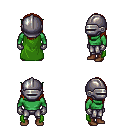
a pixel art fantasy rpg character, male body template, orc, green skin, green cape, metal pants, brunette long hairstyle, metal helm, metal gloves, brown shoes, four views (front, back, left, right), 2x2 character sprite sheet, small pixel art, hard edges, no anti-aliasing